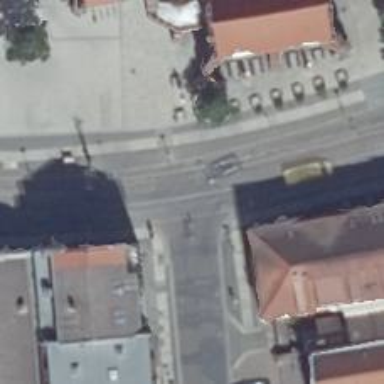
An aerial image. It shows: Residential road with tourist bus.